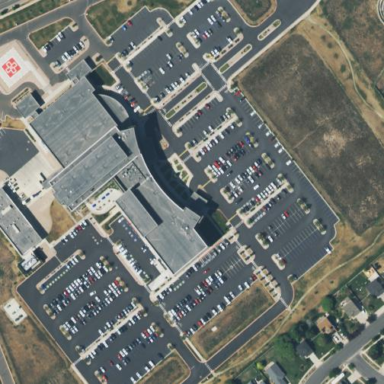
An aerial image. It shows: Hospital providing healthcare services.